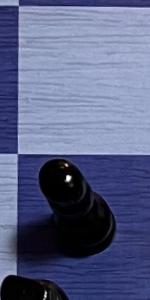
Label: Pawn_Black